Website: home-depot
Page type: customer-info-address
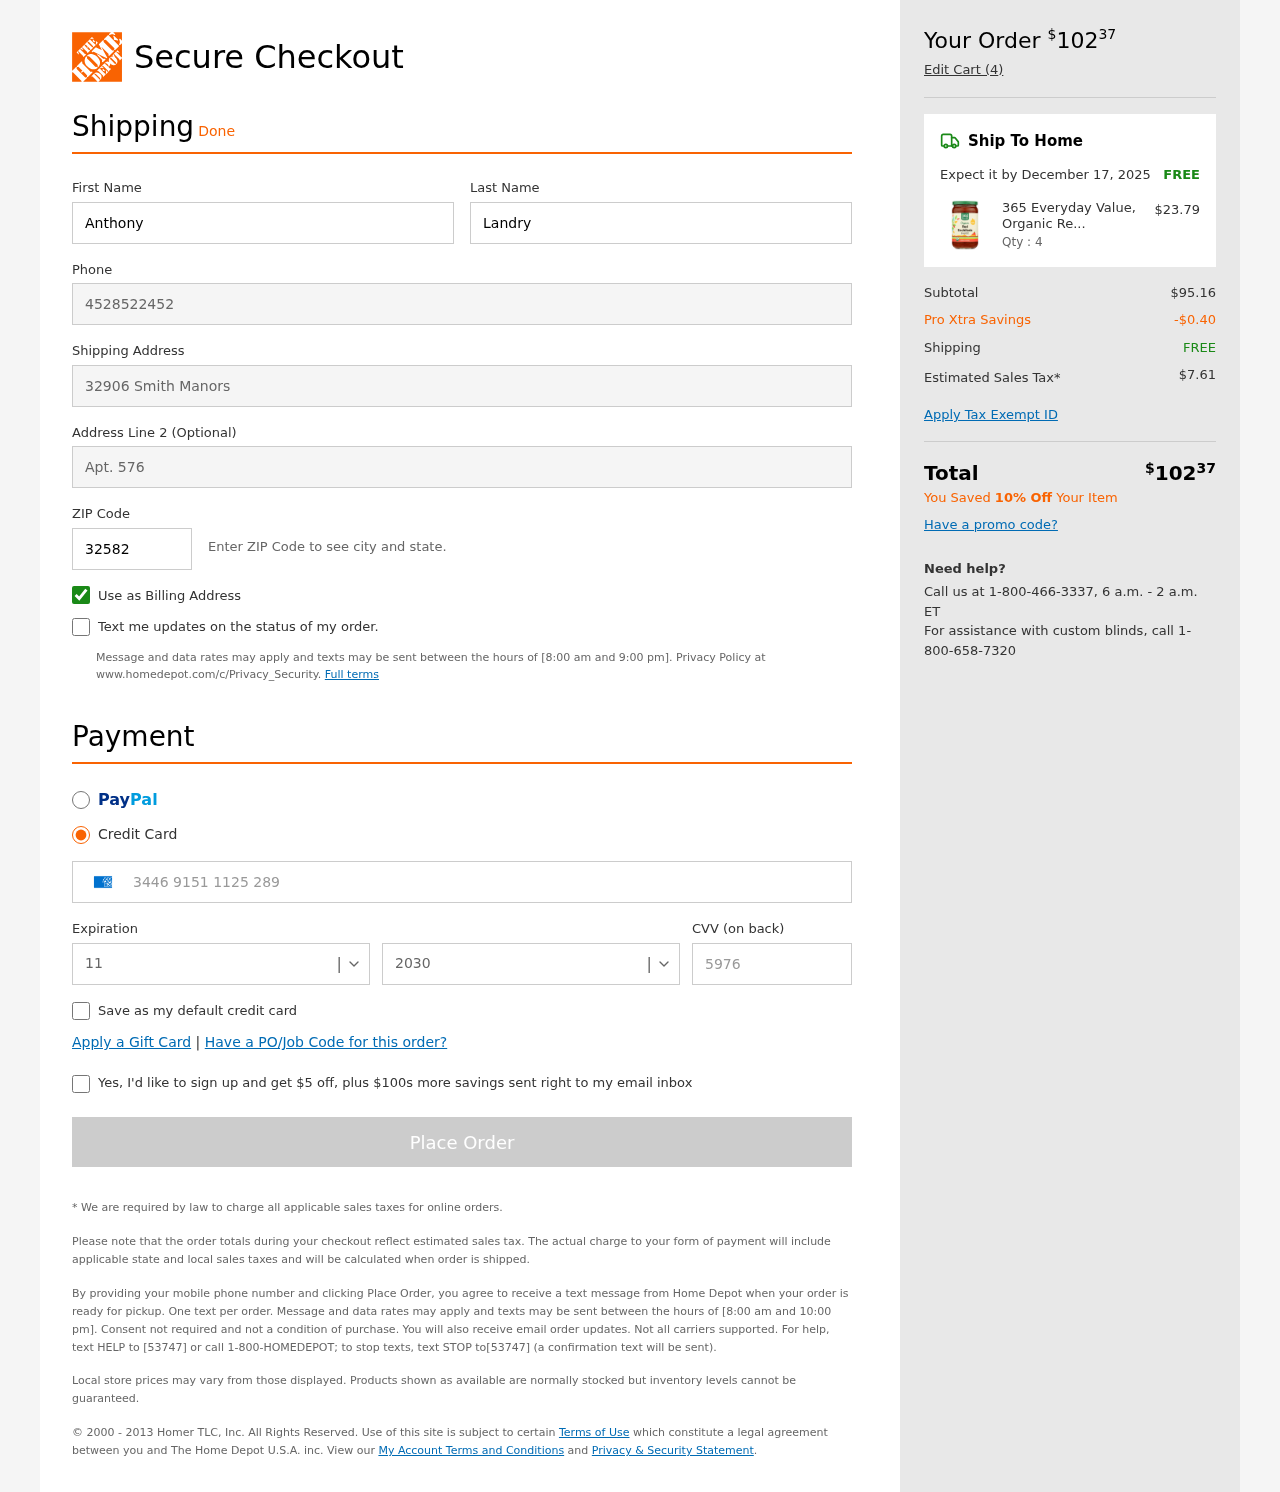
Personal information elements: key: PII_CARD_CVV
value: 5976
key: PII_CARD_EXPIRY_MONTH
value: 11
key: PII_CARD_EXPIRY_YEAR
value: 30
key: PII_CARD_NUMBER
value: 3446 9151 1125 289
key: PII_FIRSTNAME
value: Anthony
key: PII_LASTNAME
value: Landry
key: PII_PHONE
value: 4528522452
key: PII_POSTCODE
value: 32582
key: PII_STREET
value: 32906 Smith Manors
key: PII_STREET2
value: Apt. 576
Product elements: key: PRODUCT1_NAME
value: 365 Everyday Value, Organic Red Enchilada Sauce, 15.5 oz
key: PRODUCT1_PRICE
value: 23.79
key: PRODUCT1_QUANTITY
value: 4
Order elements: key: ORDER_TOTAL
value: $10237
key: ORDER_NUM_ITEMS
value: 4
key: ORDER_DELIVERY_DATE
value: December 17, 2025
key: ORDER_SHIPPING_COST
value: FREE
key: ORDER_SUBTOTAL
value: $95.16
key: ORDER_DISCOUNT
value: -$0.40
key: ORDER_SHIPPING_COST2
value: FREE
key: ORDER_TAX
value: $7.61
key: ORDER_TOTAL2
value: $10237
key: ORDER_SAVINGS_MESSAGE
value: You Saved 10% Off Your Item